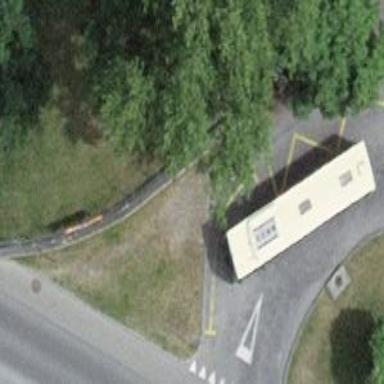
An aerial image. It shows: Bus stop with platform for public transport.